Aerial crown-view tile of a tropical tree (Barro Colorado Island, Panama), acquired 20250915:
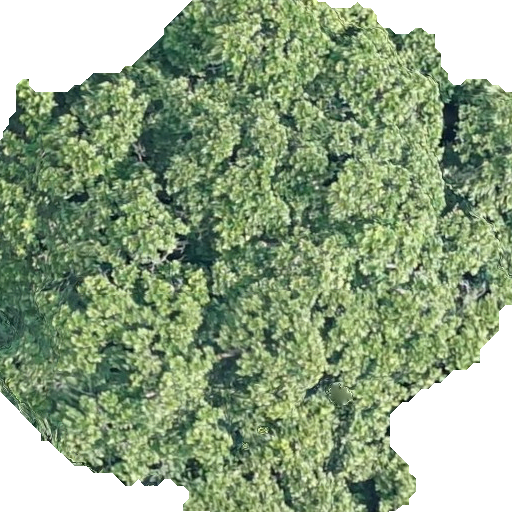
Species: Anacardium excelsum
GBIF accepted scientific name: Anacardium excelsum
Crown area: 329.562 m²